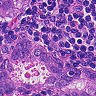
Metastatic tissue present: yes